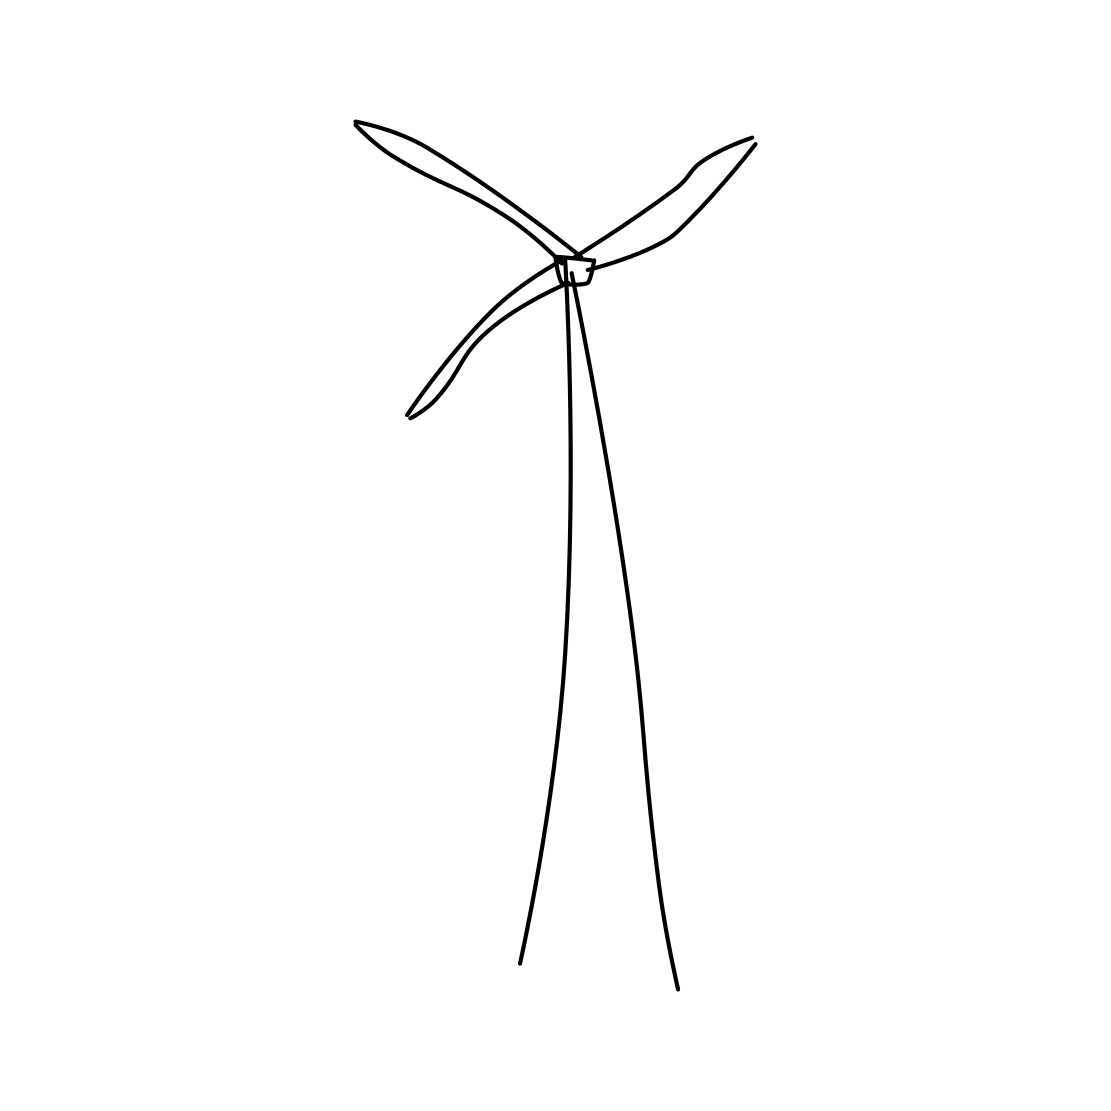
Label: windmill